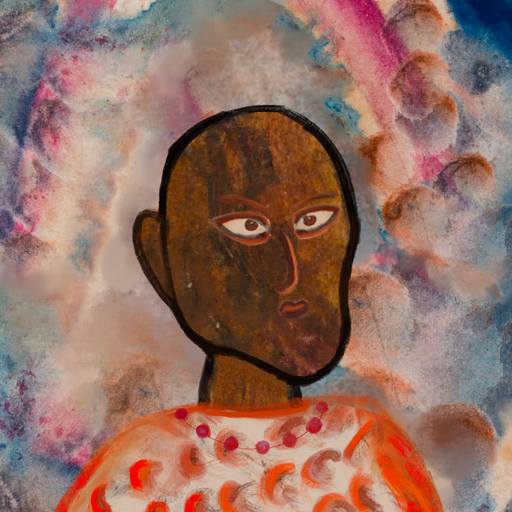
Background: Rupkatha, Head And Neck Side: Mosgoul, Face Side: Roy_Bahadur, Bust: Rupkatha, Hair Side: Blank, Head Accessory: Blank, Second Necklace: Blank, Necklace: Irani_3, Baby: Blank